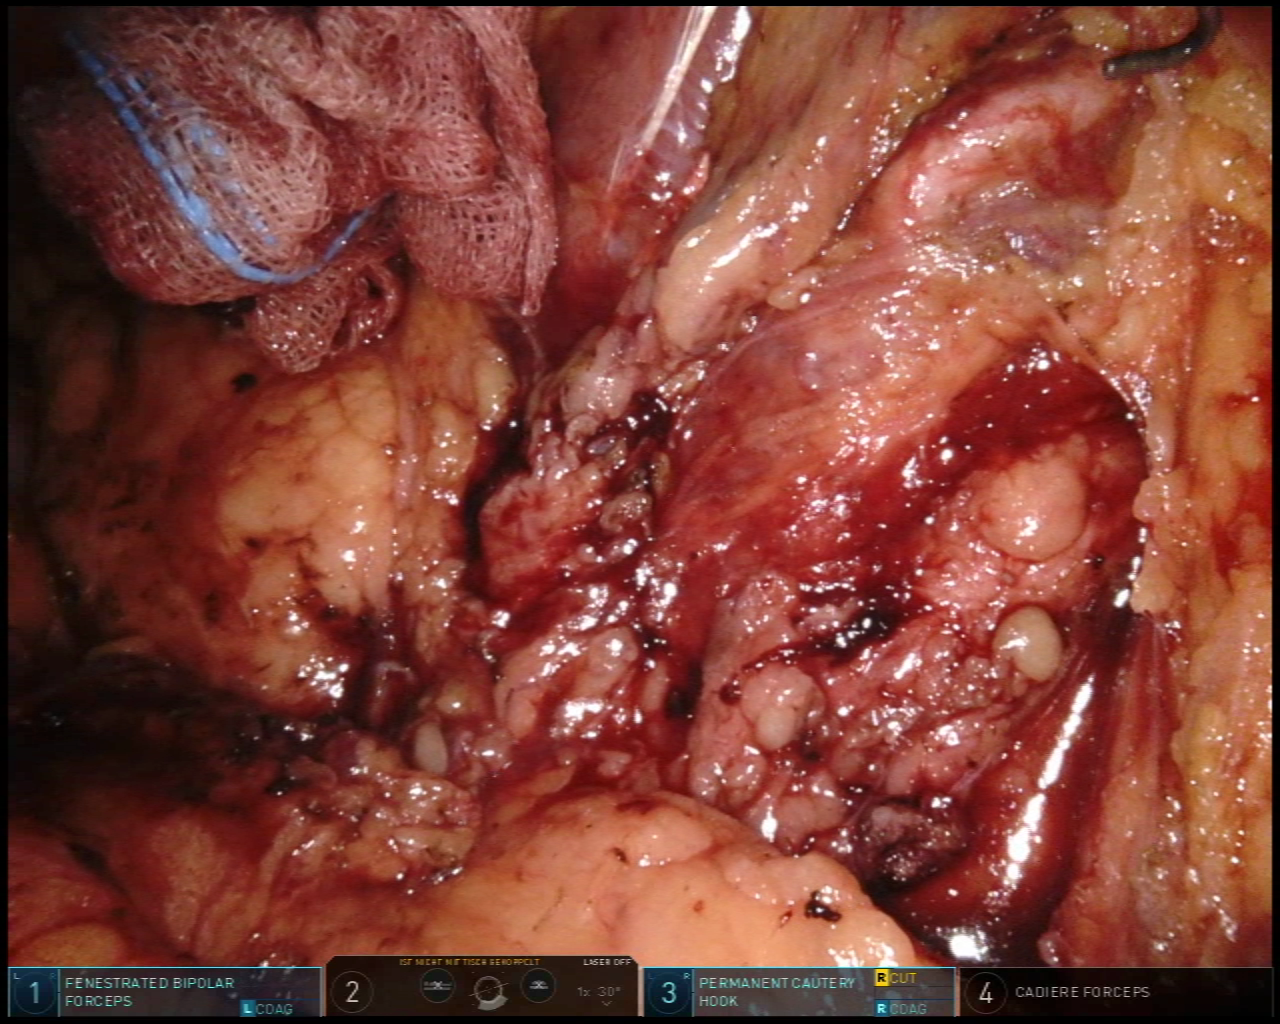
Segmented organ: ureter
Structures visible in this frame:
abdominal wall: no
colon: no
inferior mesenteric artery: no
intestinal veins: no
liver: no
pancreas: no
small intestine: no
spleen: no
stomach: no
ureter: yes
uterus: no
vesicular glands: no